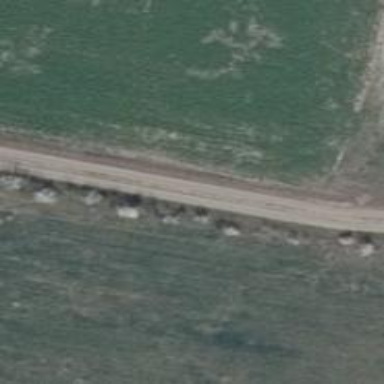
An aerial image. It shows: Track road with concrete surface and grade 1 track type.